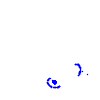
Particle: pion